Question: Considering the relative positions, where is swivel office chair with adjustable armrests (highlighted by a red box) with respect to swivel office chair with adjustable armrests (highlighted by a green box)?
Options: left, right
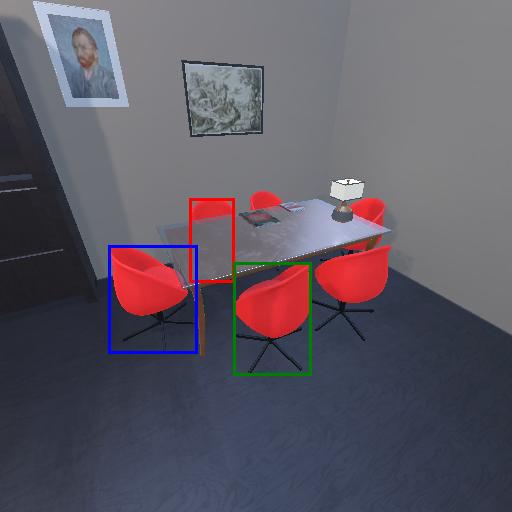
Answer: left